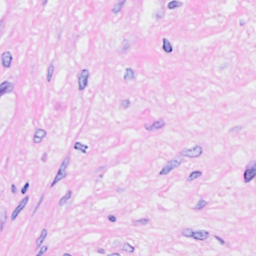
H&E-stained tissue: Breast